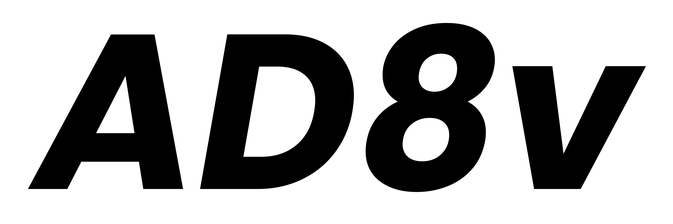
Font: Poppins-BoldItalic